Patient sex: M
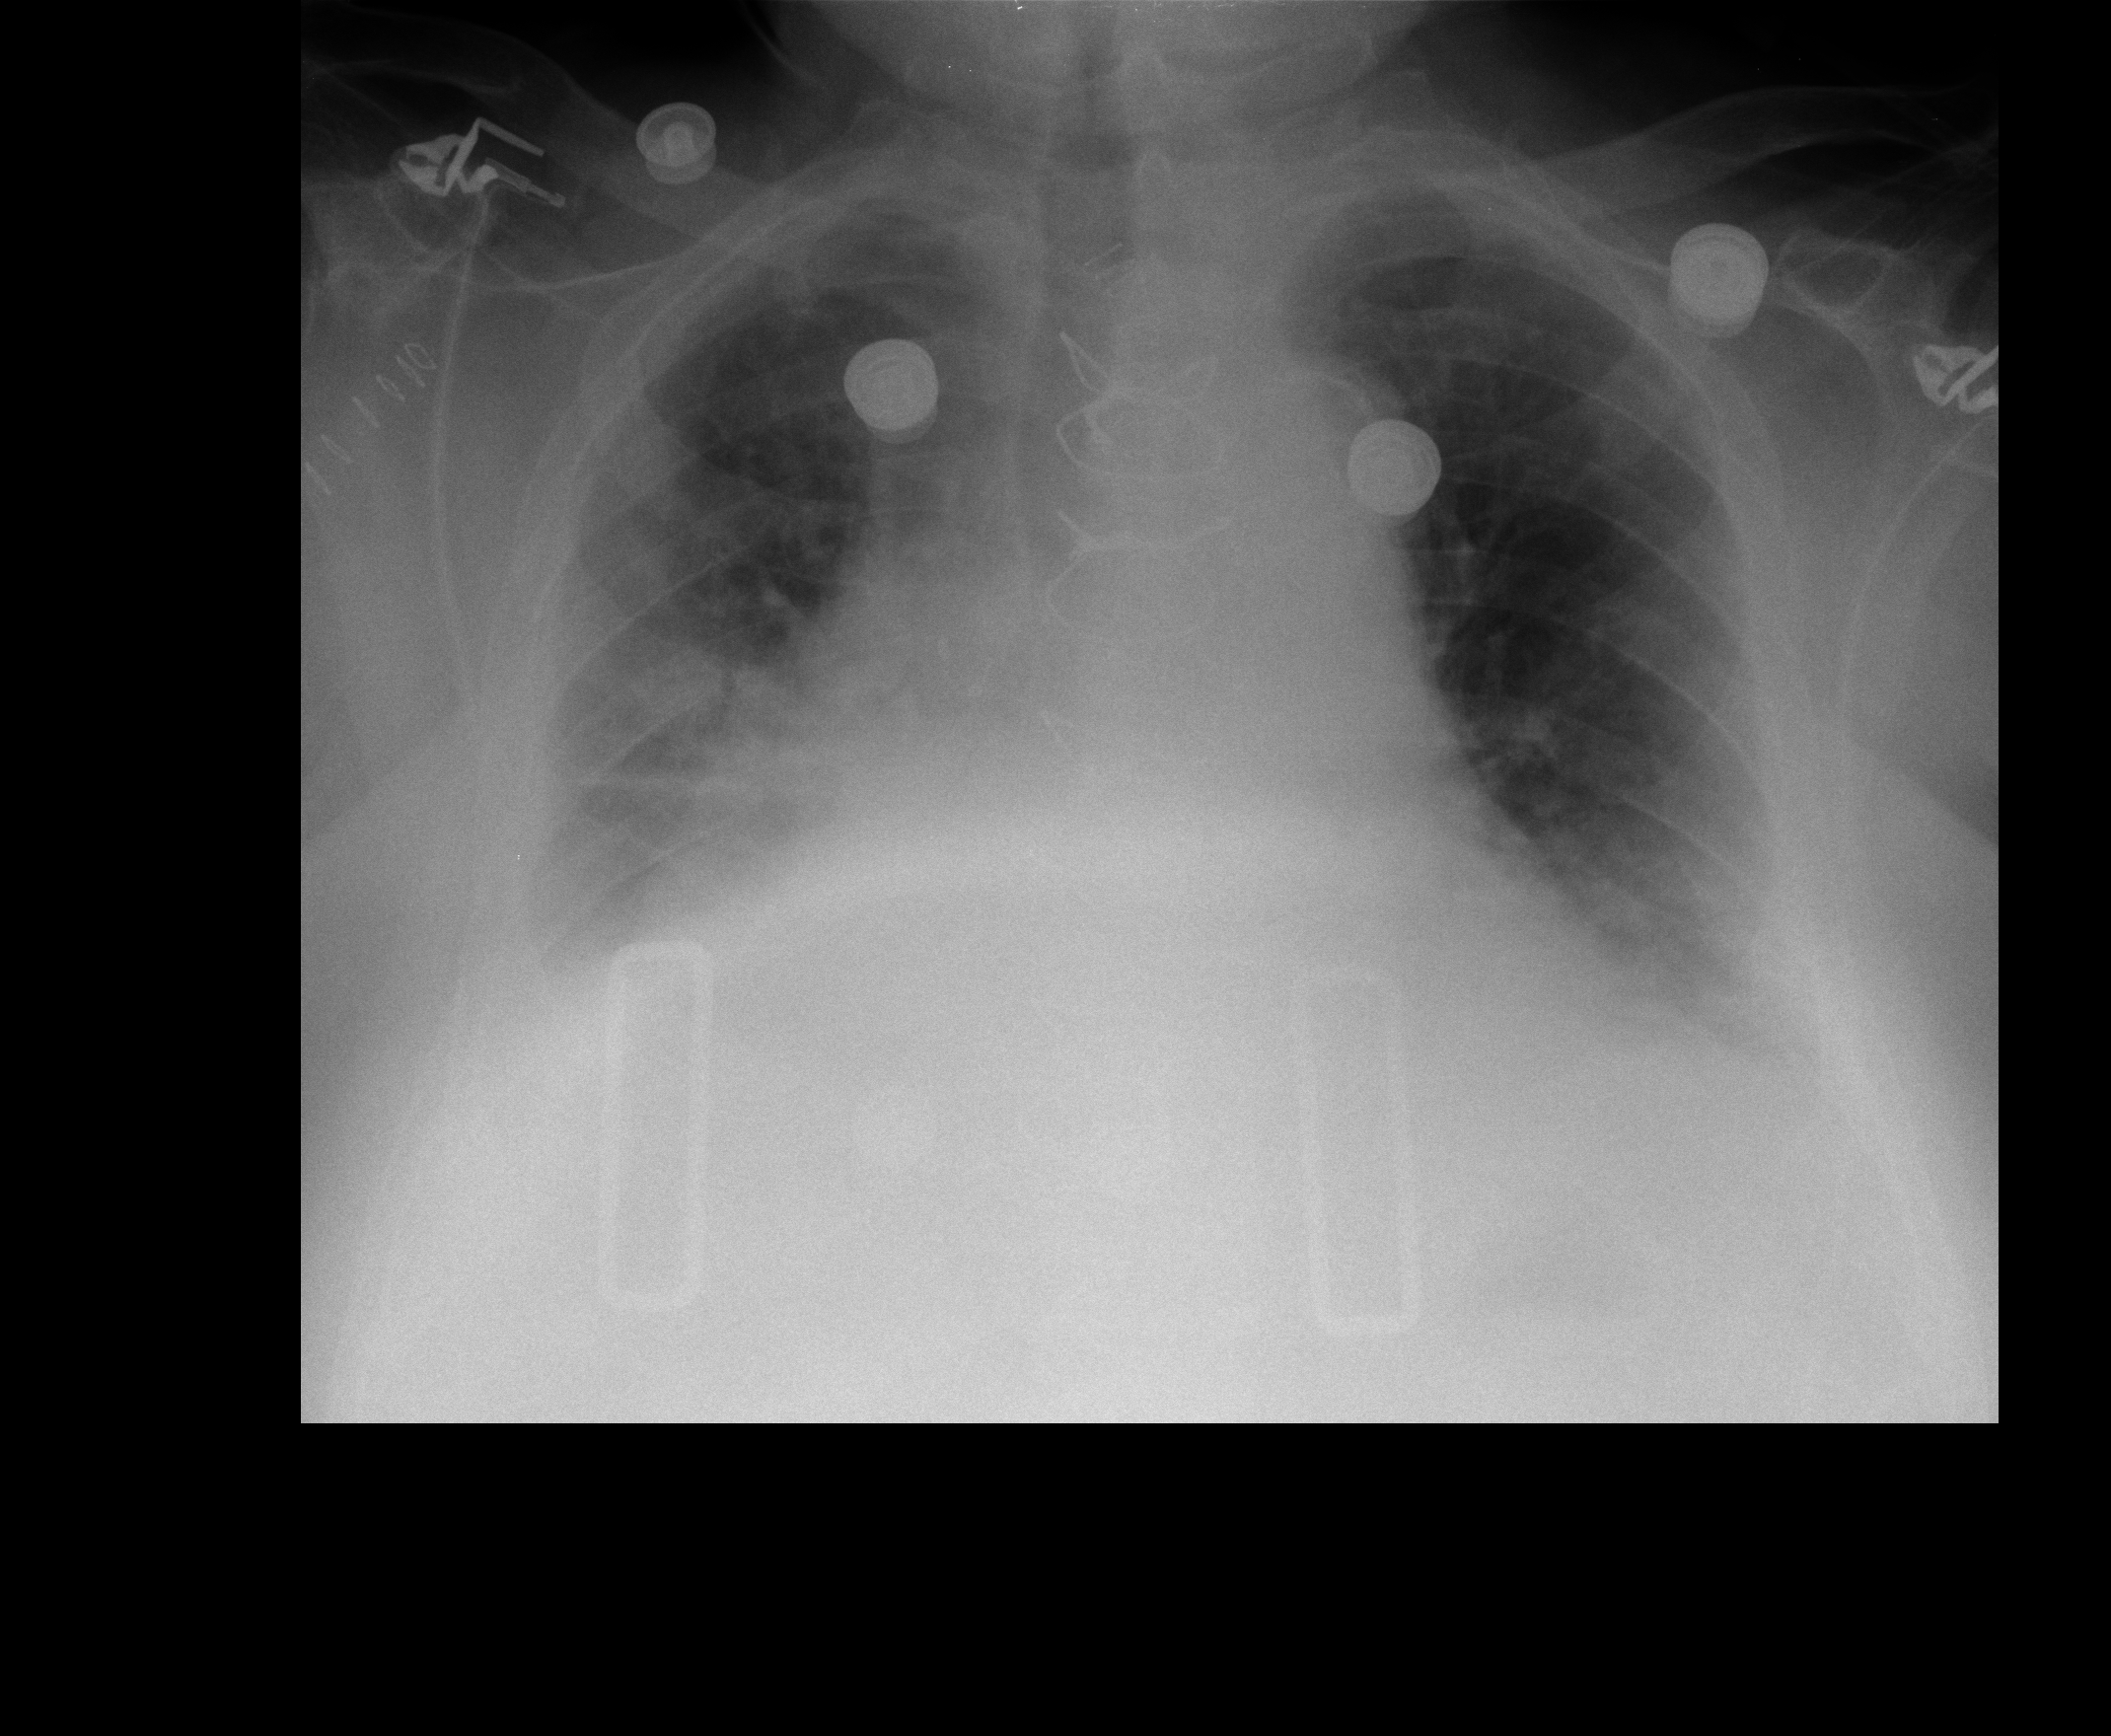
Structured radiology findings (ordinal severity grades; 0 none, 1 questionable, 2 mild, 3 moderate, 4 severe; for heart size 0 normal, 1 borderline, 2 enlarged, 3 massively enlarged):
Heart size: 3
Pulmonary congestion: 2
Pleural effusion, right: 2
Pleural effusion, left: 2
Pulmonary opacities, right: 0
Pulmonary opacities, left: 0
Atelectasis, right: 2
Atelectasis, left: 0